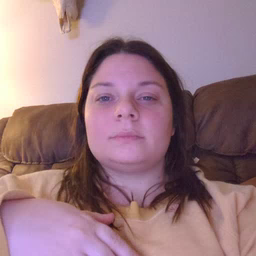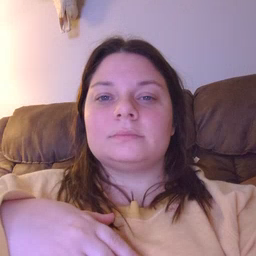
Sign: nuts